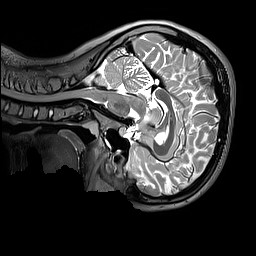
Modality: T2w
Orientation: sagittal
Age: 13
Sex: female
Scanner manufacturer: siemens
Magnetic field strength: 3 T
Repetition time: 3.2 s
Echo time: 0.408 s